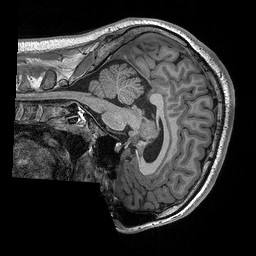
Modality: T1w
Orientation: sagittal
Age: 25
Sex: male
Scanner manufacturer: siemens
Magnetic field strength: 3 T
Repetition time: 2.3 s
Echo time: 0.00298 s